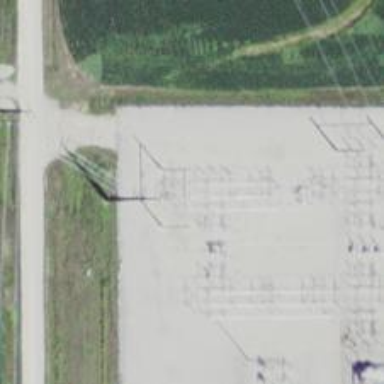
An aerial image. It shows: Switch for power supply.